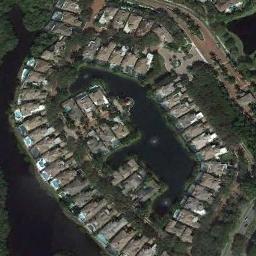
Label: residential